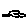
Label: car